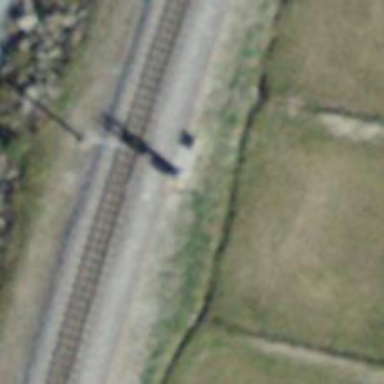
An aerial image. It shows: Railway signal.